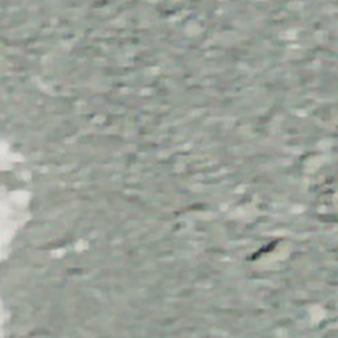
Label: other